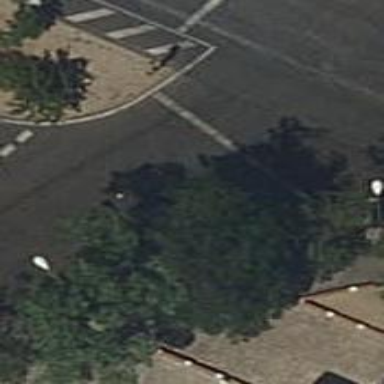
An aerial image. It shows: Road with traffic signals.